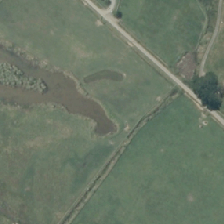
Land cover: herbaceous_freshwater_vege